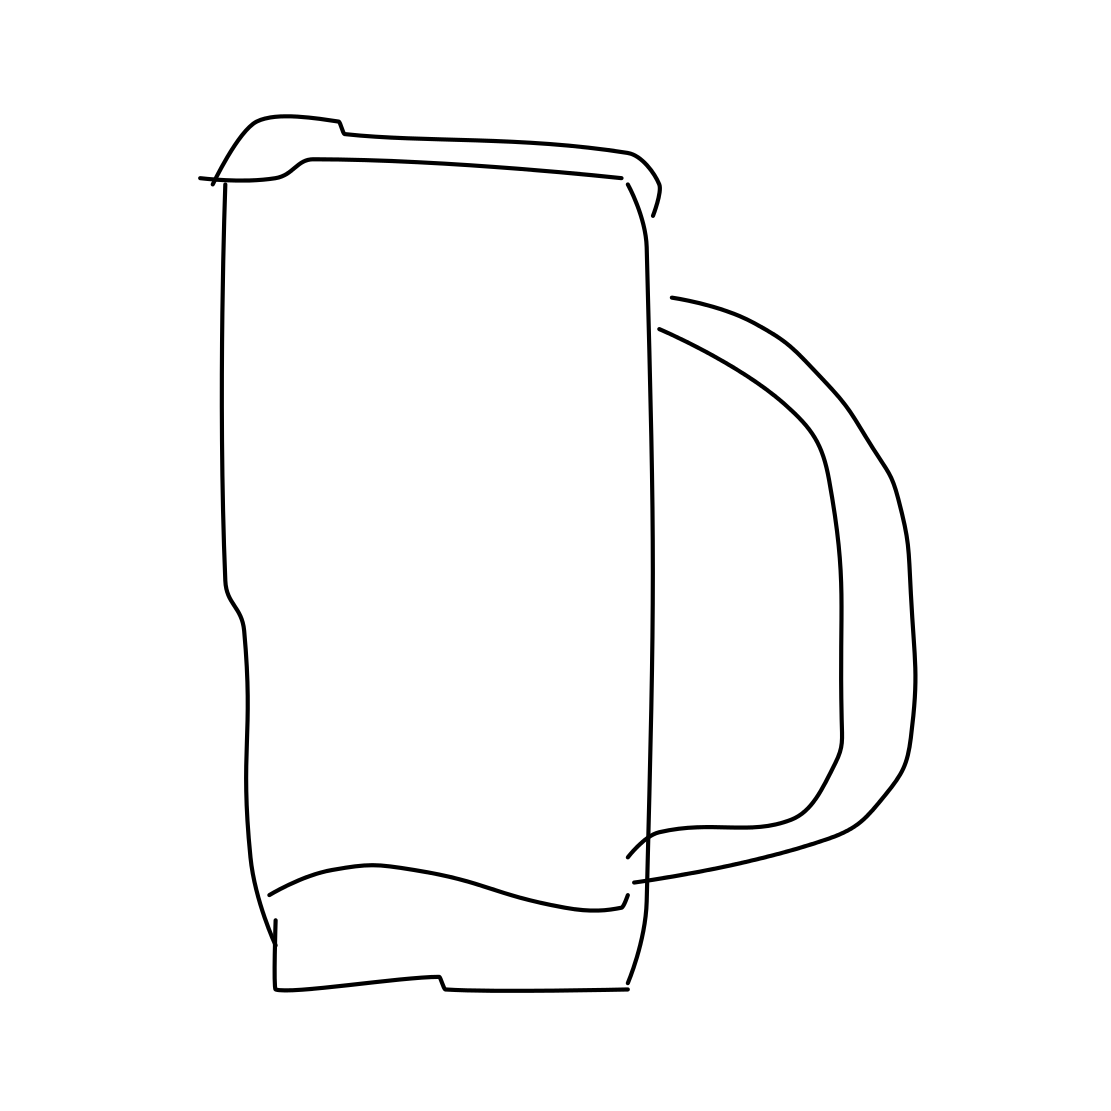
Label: beer-mug